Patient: sex M, age 51
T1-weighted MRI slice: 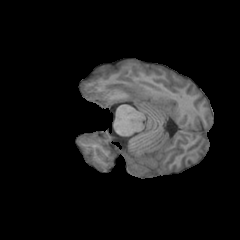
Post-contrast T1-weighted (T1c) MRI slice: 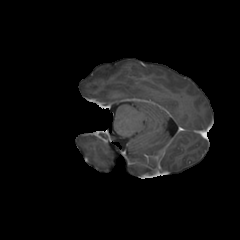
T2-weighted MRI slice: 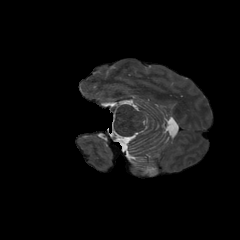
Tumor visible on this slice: no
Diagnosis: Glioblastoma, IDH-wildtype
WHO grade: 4